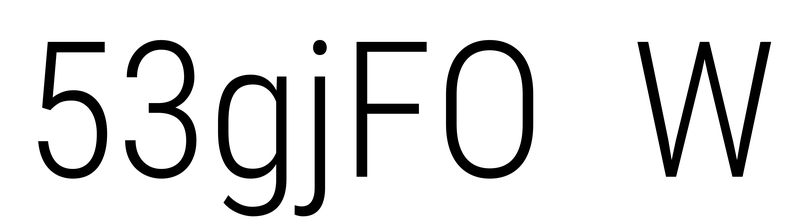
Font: Roboto_Condensed_Light